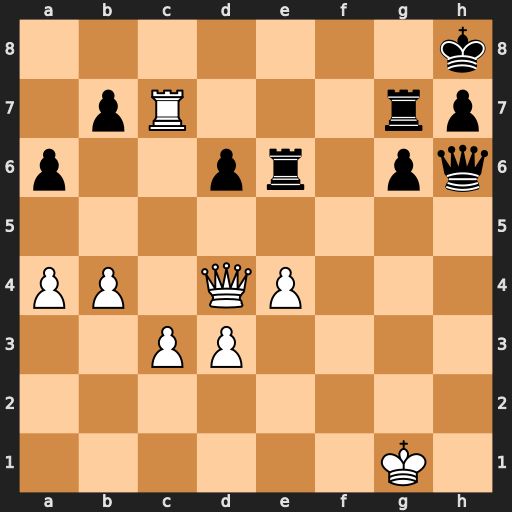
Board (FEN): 7k/1pR3rp/p2pr1pq/8/PP1QP3/2PP4/8/6K1
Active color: w
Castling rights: -
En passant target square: -
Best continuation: Rc8+ Re8 Rxe8#